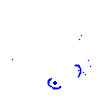
Particle: proton